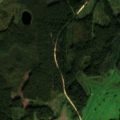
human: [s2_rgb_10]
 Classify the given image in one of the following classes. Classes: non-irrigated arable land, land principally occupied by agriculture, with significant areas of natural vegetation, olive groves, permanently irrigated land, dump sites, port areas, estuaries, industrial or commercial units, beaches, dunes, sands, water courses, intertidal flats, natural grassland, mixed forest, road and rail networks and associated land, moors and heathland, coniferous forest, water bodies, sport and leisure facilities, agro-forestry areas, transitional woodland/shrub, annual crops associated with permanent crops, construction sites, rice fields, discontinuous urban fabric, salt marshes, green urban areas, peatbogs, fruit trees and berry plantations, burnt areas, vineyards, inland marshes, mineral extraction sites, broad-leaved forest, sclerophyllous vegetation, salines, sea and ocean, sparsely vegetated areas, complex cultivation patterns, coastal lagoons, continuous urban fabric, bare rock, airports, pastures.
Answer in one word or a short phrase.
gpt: pastures, complex cultivation patterns, coniferous forest, mixed forest